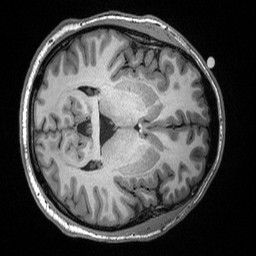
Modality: T1w
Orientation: axial
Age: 28
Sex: male